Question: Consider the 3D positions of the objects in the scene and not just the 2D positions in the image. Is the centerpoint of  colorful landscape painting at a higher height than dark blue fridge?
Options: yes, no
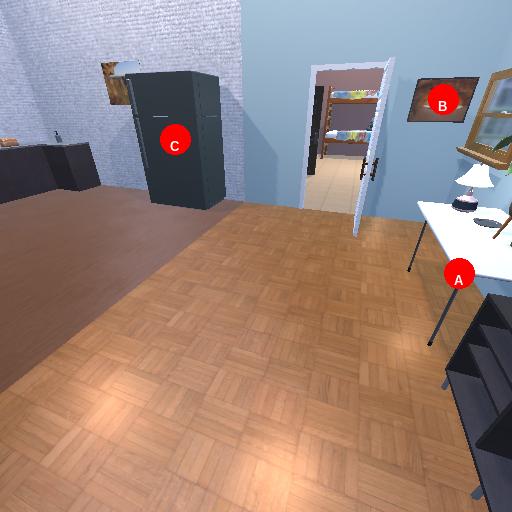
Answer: yes